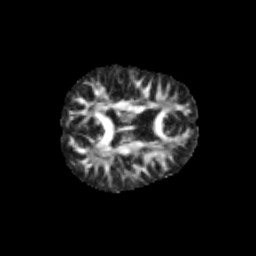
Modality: FA
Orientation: axial
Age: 11
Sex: female
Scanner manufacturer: siemens
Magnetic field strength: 3 T
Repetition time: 3.8 s
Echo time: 0.07 s